Aerial crown-view tile of a tropical tree (Barro Colorado Island, Panama), acquired 20250512:
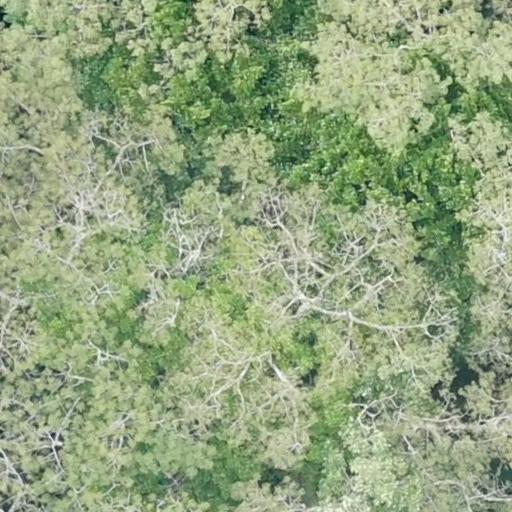
Species: Ceiba pentandra
GBIF accepted scientific name: Ceiba pentandra
Crown area: 1192.114 m²